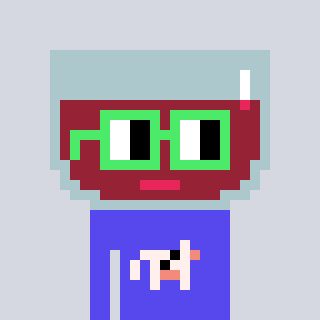
a pixel art character with square light green glasses, a wine-shaped head and a computerblue-colored body on a cool background